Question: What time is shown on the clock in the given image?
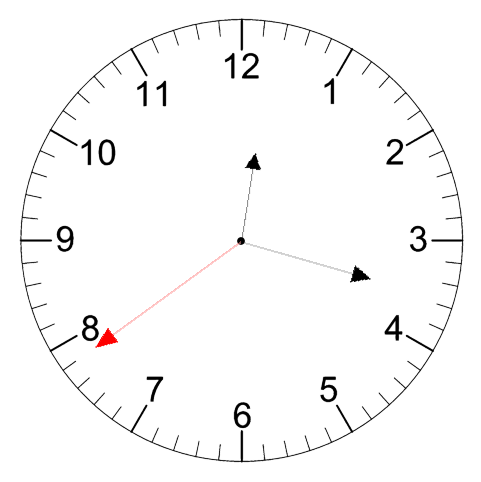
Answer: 12:17:39